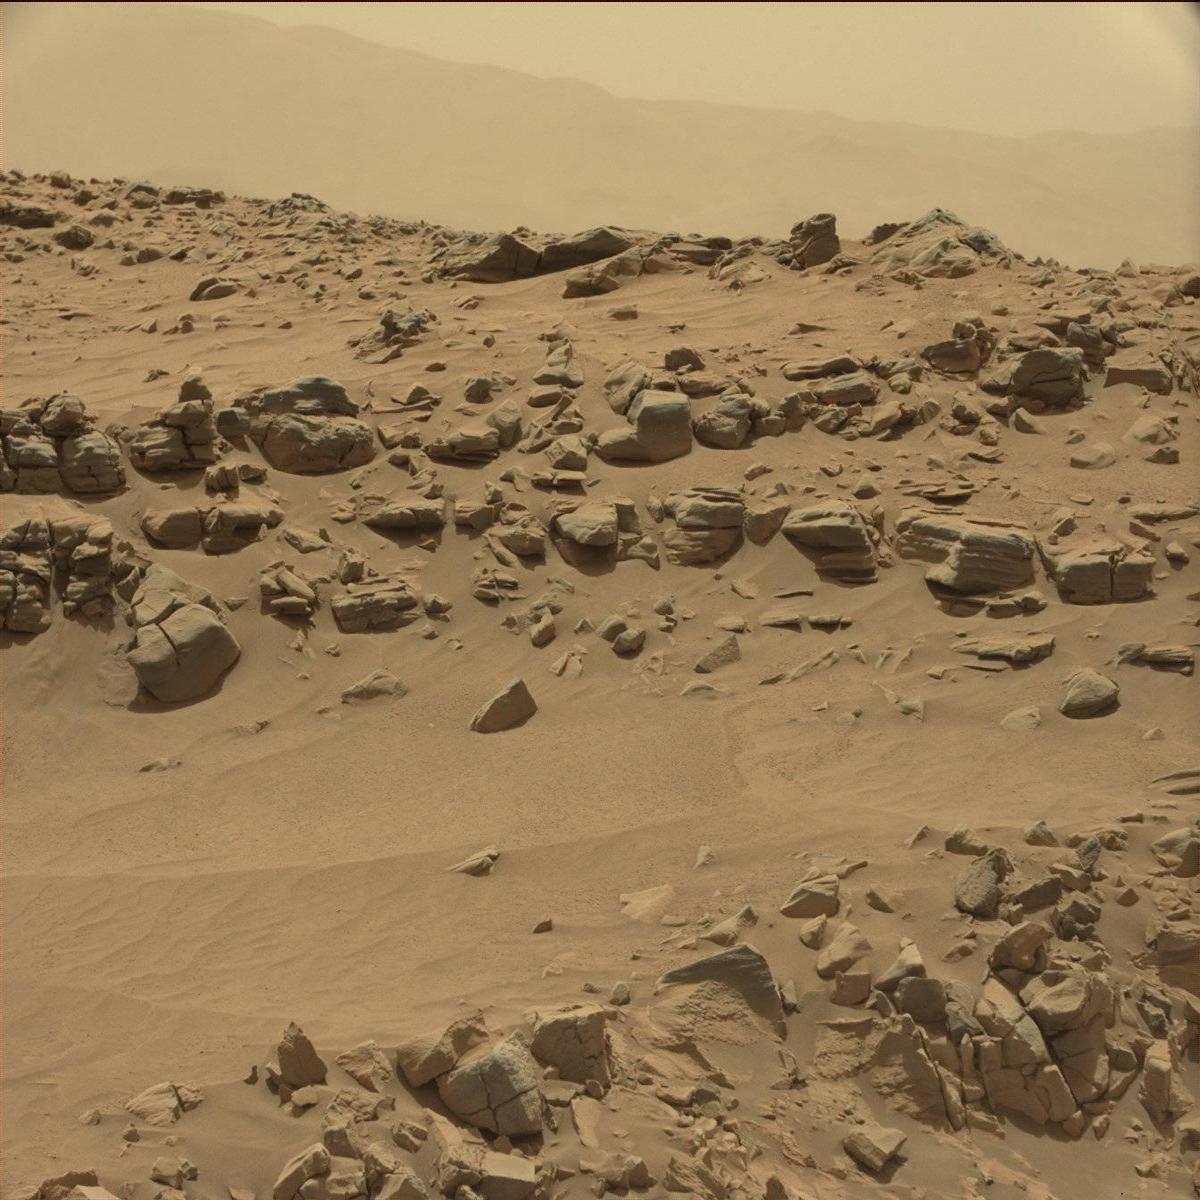
Terrain classes present: Bedrock, Ridge, Sand / Soil, Sky